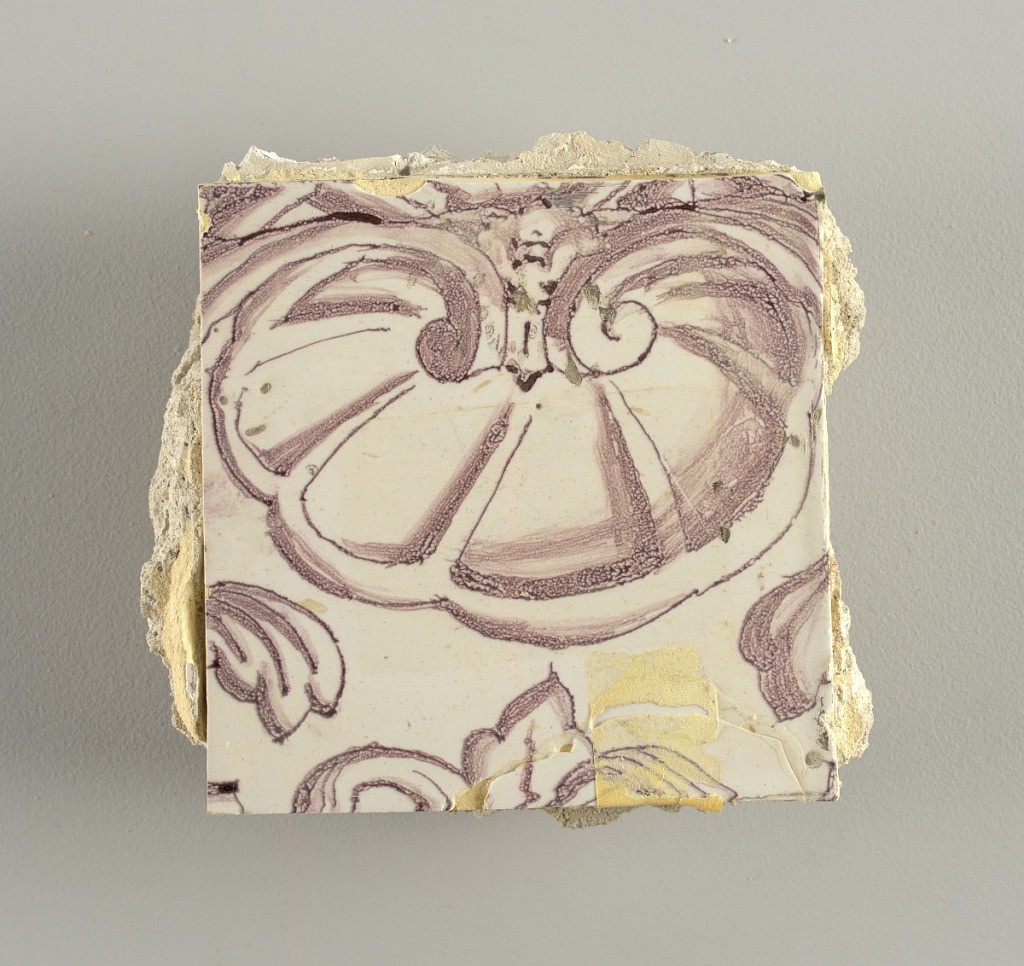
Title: Tile wall facing
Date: ca. 1725
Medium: Tin-glazed earthenware, underglaze
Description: Horizontal rectangle.  Thirty tiles wide and twenty-three tiles high with opening for fireplace eleven tiles wide and ten high.  Foliage arabesques disposed about three vertical axes from which are emphazised by urns at center and right, and at left by the figure of a standing woman carrying an infant on her arm and accompanied by two children.